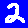
Digit: 2